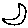
Label: moon